Question: I have search about this subject, but only have found the need of fill various columns with one comboBoxItem.
What I need is a list of a single column, warpped in various columns to shorten the overall length of the comboBox and in addition set some headers to delimit sections to make easier the search of one item.
Here a example of wath I'm looking for:

I'm messing up with grid.columns definitions inside the Popup tag in a ComboBox style, but I'm not getting the proper result.
Thanks.
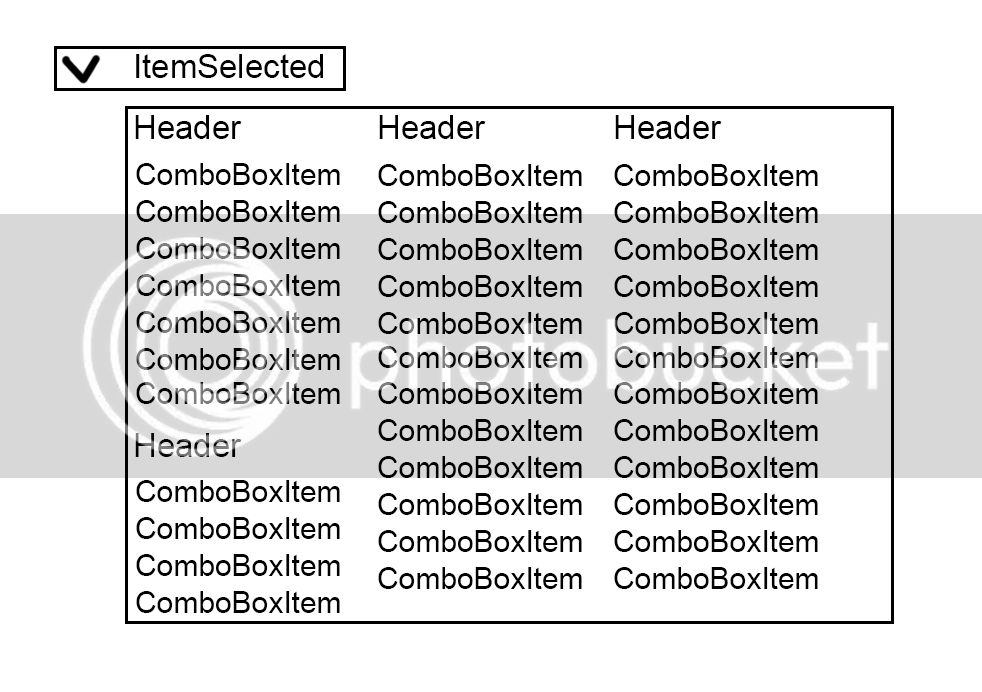
Answer: XAML:
'''
<ComboBox Height="23" HorizontalAlignment="Left" Margin="84,51,0,0" Name="comboBox1" VerticalAlignment="Top" Width="120">
<ComboBox.ItemTemplate>
<DataTemplate>
<StackPanel>
<TextBlock Text="{Binding Text}" />
</StackPanel>
</DataTemplate>
</ComboBox.ItemTemplate>
<ComboBox.ItemsPanel>
<ItemsPanelTemplate>
<WrapPanel Orientation="Vertical" Height="100" />
</ItemsPanelTemplate>
</ComboBox.ItemsPanel>
<ComboBox.ItemContainerStyle>
<Style TargetType="ListBoxItem">
<Setter Property="IsEnabled" Value="{Binding CanSelect}" />
</Style>
</ComboBox.ItemContainerStyle>
</ComboBox>
'''
C#:
'''
public class Item
{
public string Text { get; set; }
public bool CanSelect { get; set; }
}
public class SelectableItem : Item
{
public SelectableItem()
{
CanSelect = true;
}
}
public class Header : Item
{
}
// inside constructor or wherever:
var items = new Item[] {
new Header() { Text = "Header1"},
new SelectableItem() { Text = "ComboboxItem"},
new SelectableItem() { Text = "ComboboxItem"},
new SelectableItem() { Text = "ComboboxItem"},
new SelectableItem() { Text = "ComboboxItem"},
new SelectableItem() { Text = "ComboboxItem"},
new Header() { Text = "Header2"},
new SelectableItem() { Text = "ComboboxItem"},
new SelectableItem() { Text = "ComboboxItem"},
new Header() { Text = "Header3"},
new SelectableItem() { Text = "ComboboxItem"},
new SelectableItem() { Text = "ComboboxItem"},
new SelectableItem() { Text = "ComboboxItem"},
new SelectableItem() { Text = "ComboboxItem"},
new SelectableItem() { Text = "ComboboxItem"},
new SelectableItem() { Text = "ComboboxItem"}
};
comboBox1.ItemsSource = items;
'''